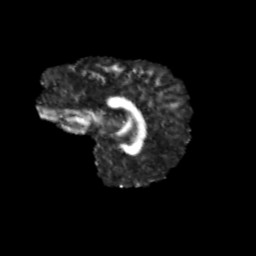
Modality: FA
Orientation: sagittal
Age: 11
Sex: male
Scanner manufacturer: siemens
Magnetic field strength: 3 T
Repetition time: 3.8 s
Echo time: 0.07 s